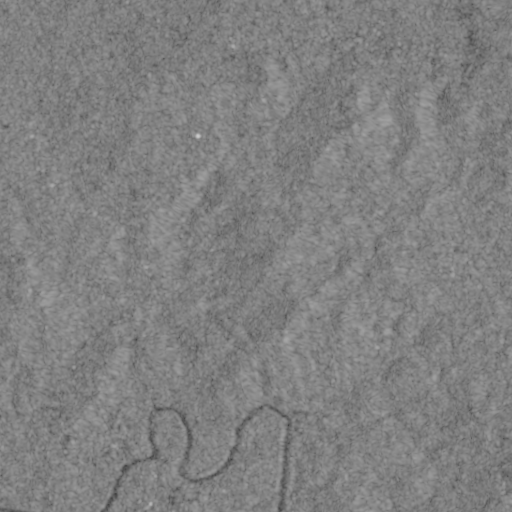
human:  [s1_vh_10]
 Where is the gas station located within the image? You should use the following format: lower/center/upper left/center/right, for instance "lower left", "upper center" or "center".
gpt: The gas station is located in the lower left of the image.
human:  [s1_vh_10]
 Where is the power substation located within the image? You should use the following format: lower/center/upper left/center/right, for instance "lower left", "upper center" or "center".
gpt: The power substation is located in the lower left of the image.
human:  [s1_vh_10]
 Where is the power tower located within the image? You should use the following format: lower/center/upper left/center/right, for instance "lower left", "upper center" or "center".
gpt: The power tower is located in the lower left of the image.
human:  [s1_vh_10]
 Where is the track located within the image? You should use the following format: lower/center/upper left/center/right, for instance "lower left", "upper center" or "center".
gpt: There is no track in the image.

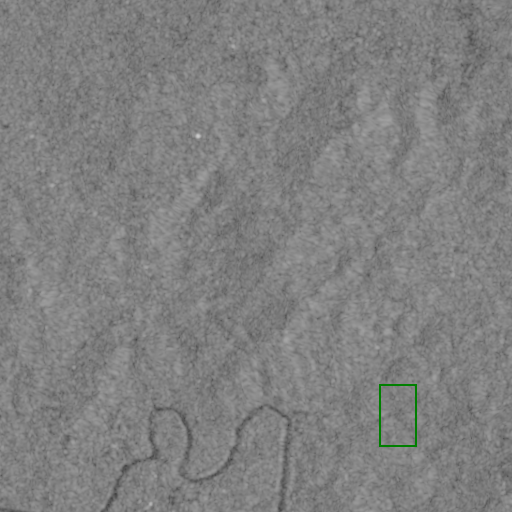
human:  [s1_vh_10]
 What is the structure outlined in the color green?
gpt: The structure outlined in green is a crop field.
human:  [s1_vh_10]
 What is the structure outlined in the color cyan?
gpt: There is no cyan outline.